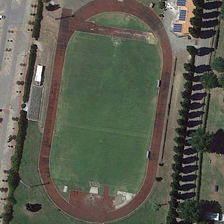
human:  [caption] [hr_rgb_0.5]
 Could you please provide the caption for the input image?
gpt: a large number of tall trees were planted around the playground .

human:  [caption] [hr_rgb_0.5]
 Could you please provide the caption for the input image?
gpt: a large number of tall trees were planted around the playground .

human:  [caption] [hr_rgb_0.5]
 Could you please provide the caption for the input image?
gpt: there is a big playground beside the road .

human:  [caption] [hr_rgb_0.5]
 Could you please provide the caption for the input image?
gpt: there is a big playground beside the road .

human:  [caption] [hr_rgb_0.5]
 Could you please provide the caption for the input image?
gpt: there is a big playground beside the road .